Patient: sex M, age 19
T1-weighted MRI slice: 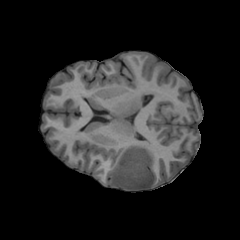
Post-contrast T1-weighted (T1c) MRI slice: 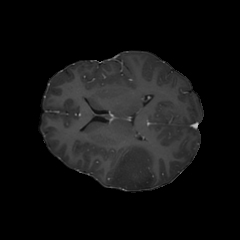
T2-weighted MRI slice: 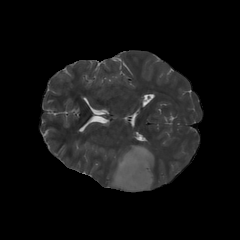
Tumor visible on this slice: yes
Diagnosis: Oligodendroglioma, IDH-mutant, 1p/19q-codeleted
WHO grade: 3